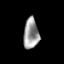
Tissue: skin
Cell type: Others
Senescence score: 0.7148
Nuclear area (px): 456
Mean DAPI intensity: 155.292